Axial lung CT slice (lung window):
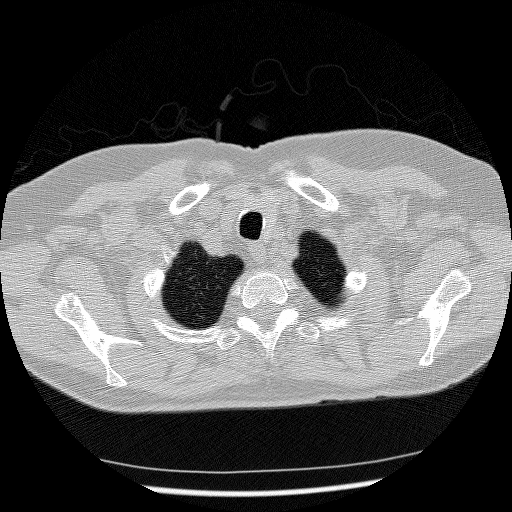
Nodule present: no